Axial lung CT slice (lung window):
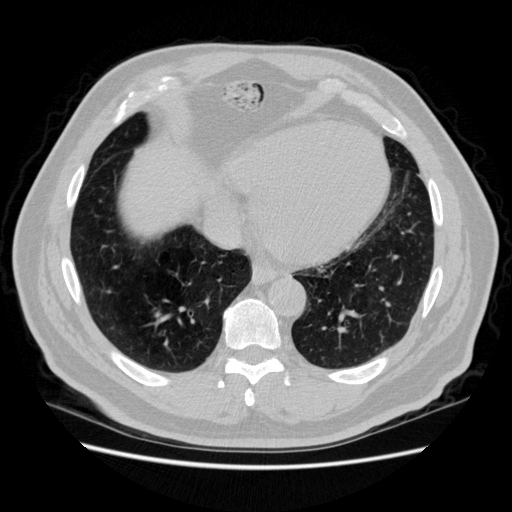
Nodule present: no